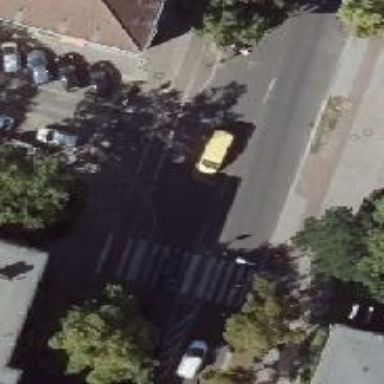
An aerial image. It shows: Tertiary road with asphalt surface. It has sidewalks on both sides and parallel on-street parking lane on the left. There is also cycle track alongside the road.